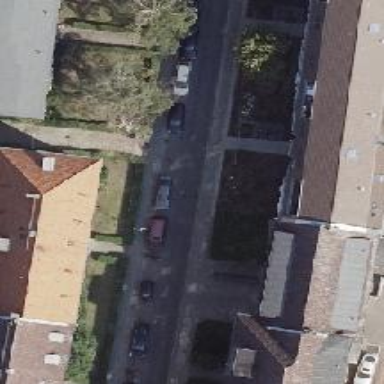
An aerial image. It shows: Residential road with asphalt surface and sidewalks on both sides. There is parallel on-street parking on the right lane.